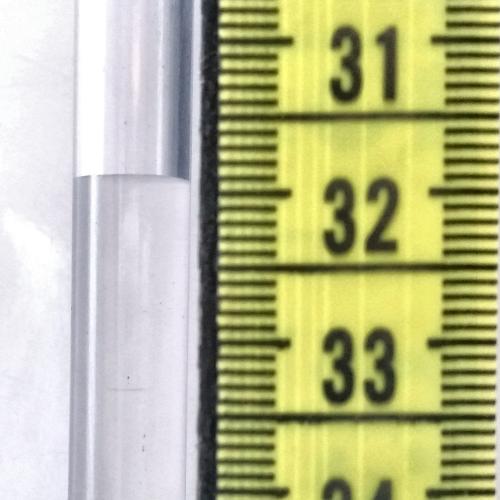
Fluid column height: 31.9 cm